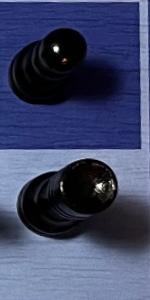
Label: Rook_Black